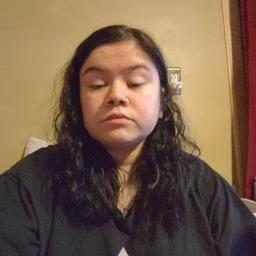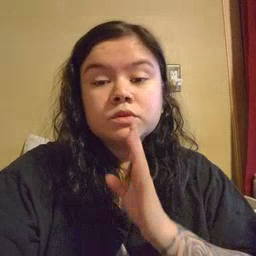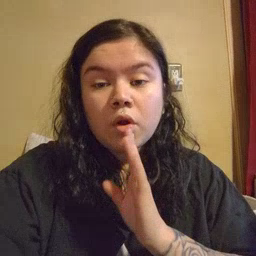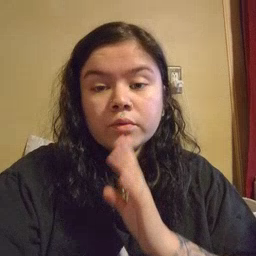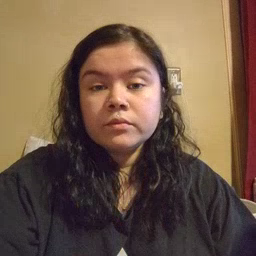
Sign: talk